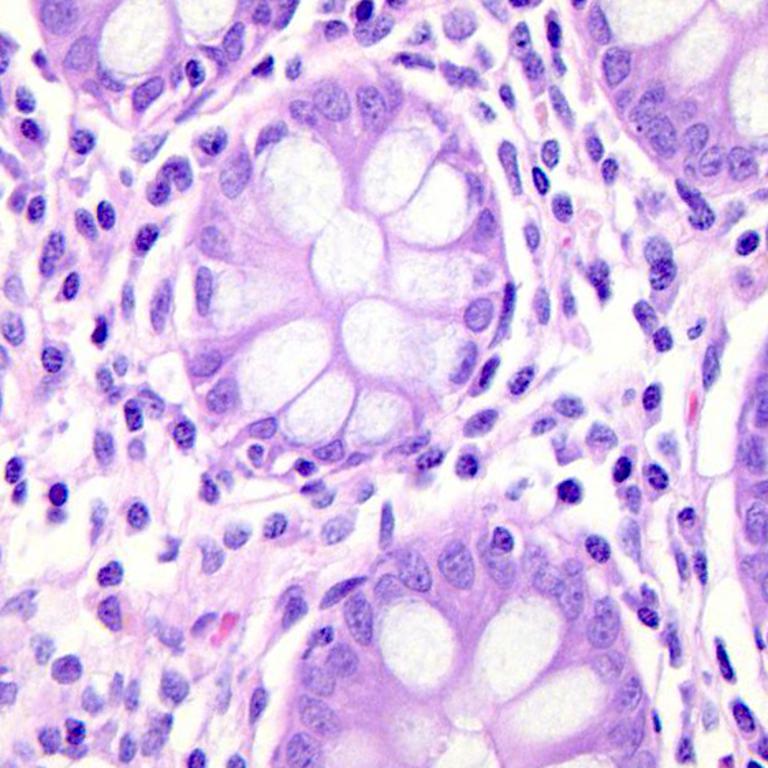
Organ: colon
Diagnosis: benign